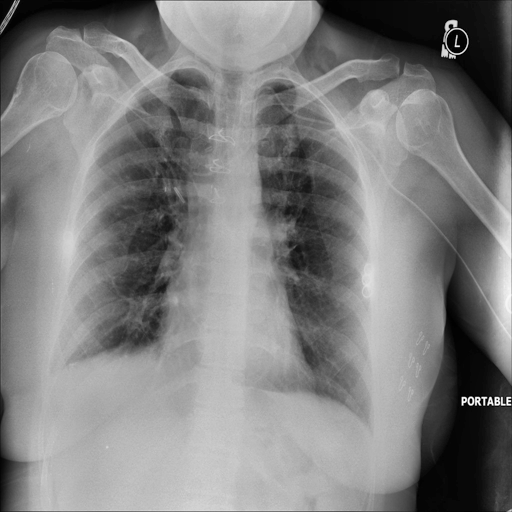
Finding: NORMAL